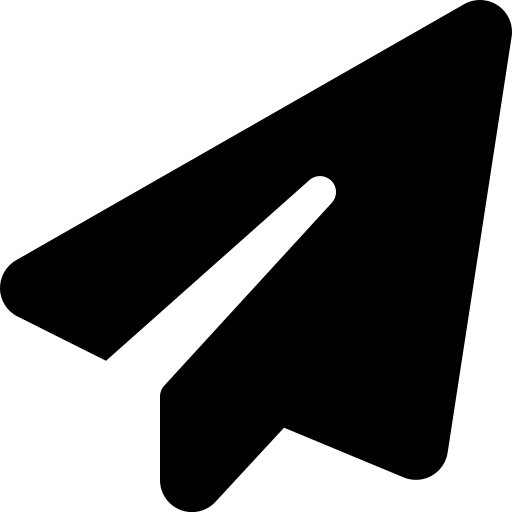
Tags: icon, FontAwesome, fa-icon, solid, paper, plane